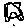
Label: triangle